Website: lowes
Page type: account-selection
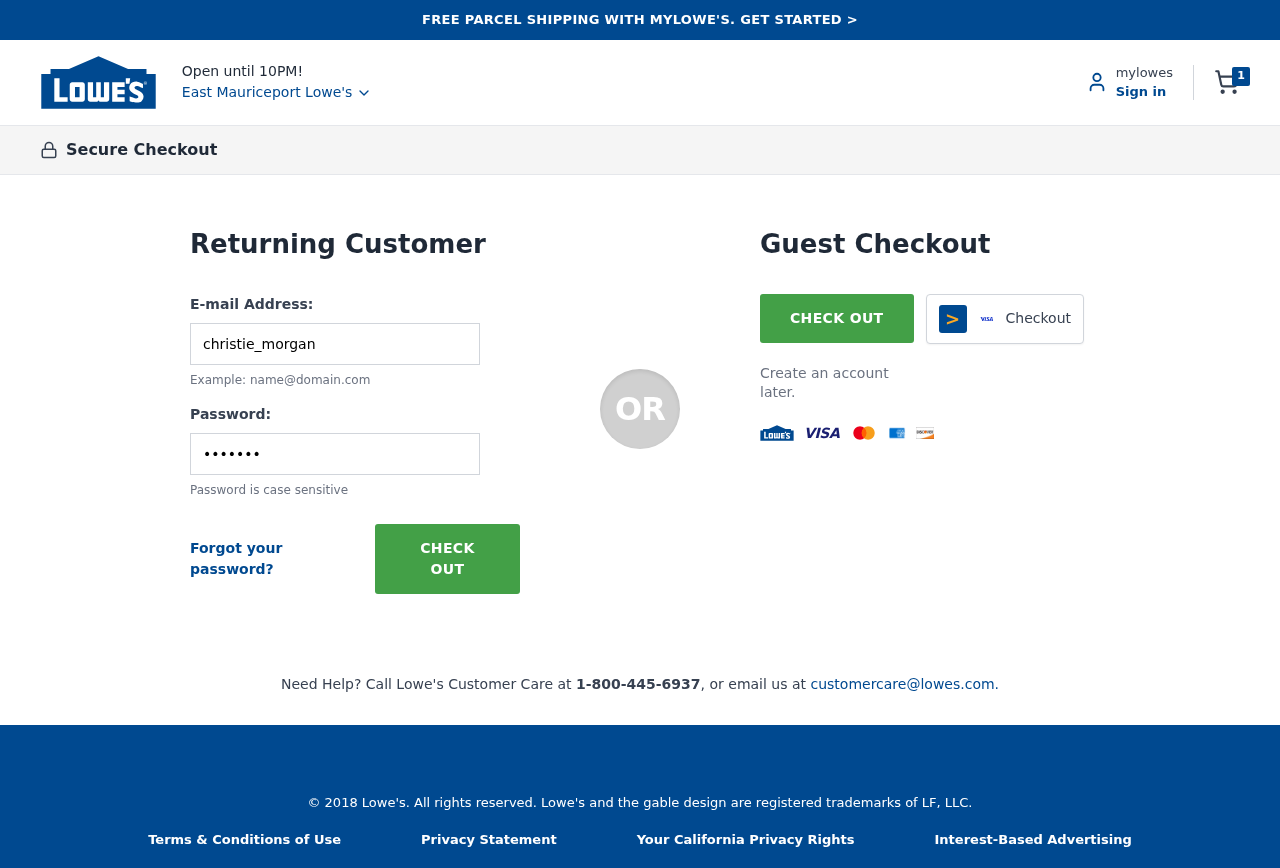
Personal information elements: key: PII_CITY
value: East Mauriceport Lowe's
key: PII_LOGIN_USERNAME
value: christie_morgan
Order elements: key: ORDER_NUM_ITEMS
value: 1